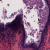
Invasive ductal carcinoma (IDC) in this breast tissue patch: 0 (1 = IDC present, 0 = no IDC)